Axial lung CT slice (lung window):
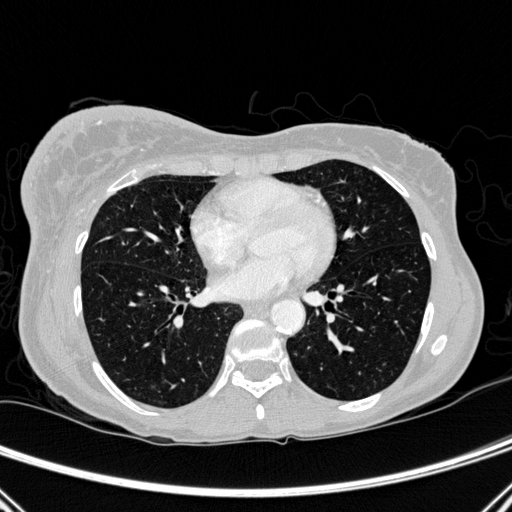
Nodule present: no